Question: I have excel file that contain a big list of information and one column is contain Links of file url in my hard disk. But the hard disk name change from F to G and all links are broken. Can I update the links in easy way without the need to programming new application that complete this task.

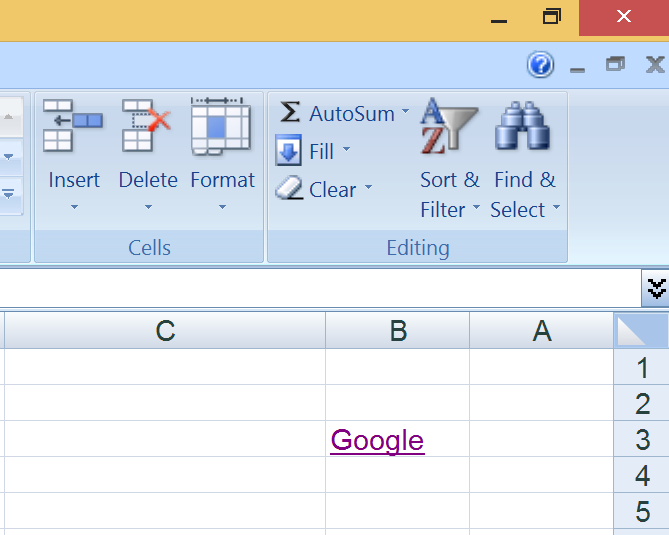
Answer: Something like this VBA could work:
'''
Sub HyperLinkChange()
Dim oldtext As String
Dim newtext As String
Dim h As Hyperlink
oldtext = "F:"
newtext = "G:"
For Each h In ActiveSheet.Hyperlinks
x = InStr(1, h.Address, oldtext)
If x > 0 Then
h.Address = Application.WorksheetFunction. _
Substitute(h.Address, oldtext, newtext)
End If
Next
End Sub
'''